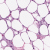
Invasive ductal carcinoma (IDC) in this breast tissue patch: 0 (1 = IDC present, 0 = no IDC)